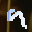
Label: 9